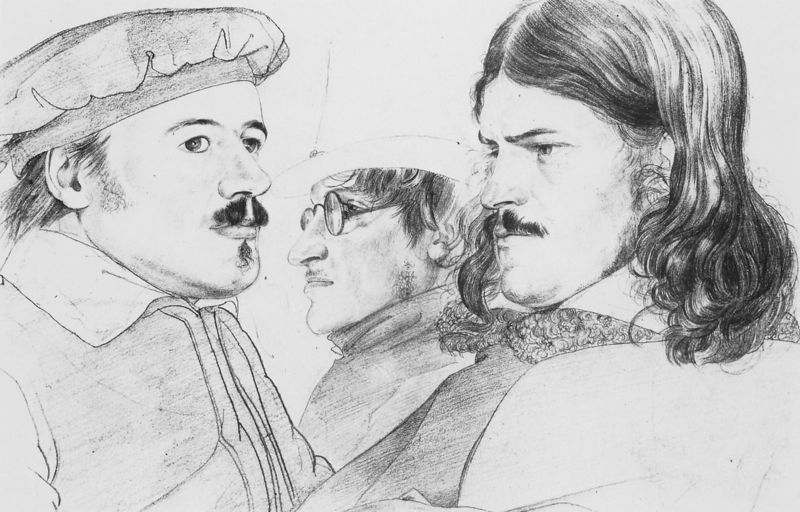
Titel: Karl Barth, Johann Buck, Friedrich Rückert
Künstler: Carl Philipp Fohr
Institution: Heidelberg, Kurpfälzisches Museum der Stadt
Schlagwörter: gruppe, kopf, mann, menschen, frisur, hut, hüte, kopfbedeckungen, köpfe, männer, nase, ohr, profil, skizze, zeichnung, blick, schal, herren, zylinder, bart, bärte, hemd, jacke, jung, kappe, mütze, mützen, schnurrbart, augen, kragen, lang, herr, portrait, porträt, haare, lange haare, mantel, drei, locken, ohren, fell, kopfbedeckung, studie, ernst, finster, rüschen, kohle, schwarz weiß, brille, bleistift, portraits, stift, studien, halbprofil, schnurrbärte, zeichung, bleistifft, langhaarig, lange, schurrbart, menschen männer, intelektuell, ###karikatur, beatles